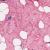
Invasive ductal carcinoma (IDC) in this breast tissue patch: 1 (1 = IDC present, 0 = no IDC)